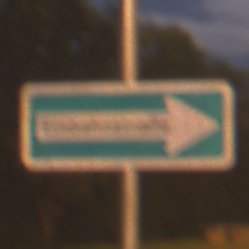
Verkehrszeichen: EinbahnstrasseRechtsweisend
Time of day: Night
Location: Outdoor (Suburban)
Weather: PartlyCloudy
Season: NotSpecified
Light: Artificial